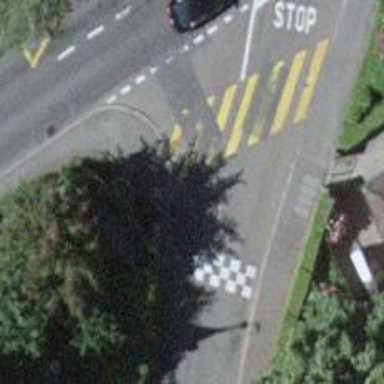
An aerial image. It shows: Kerb serving as barrier.